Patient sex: M
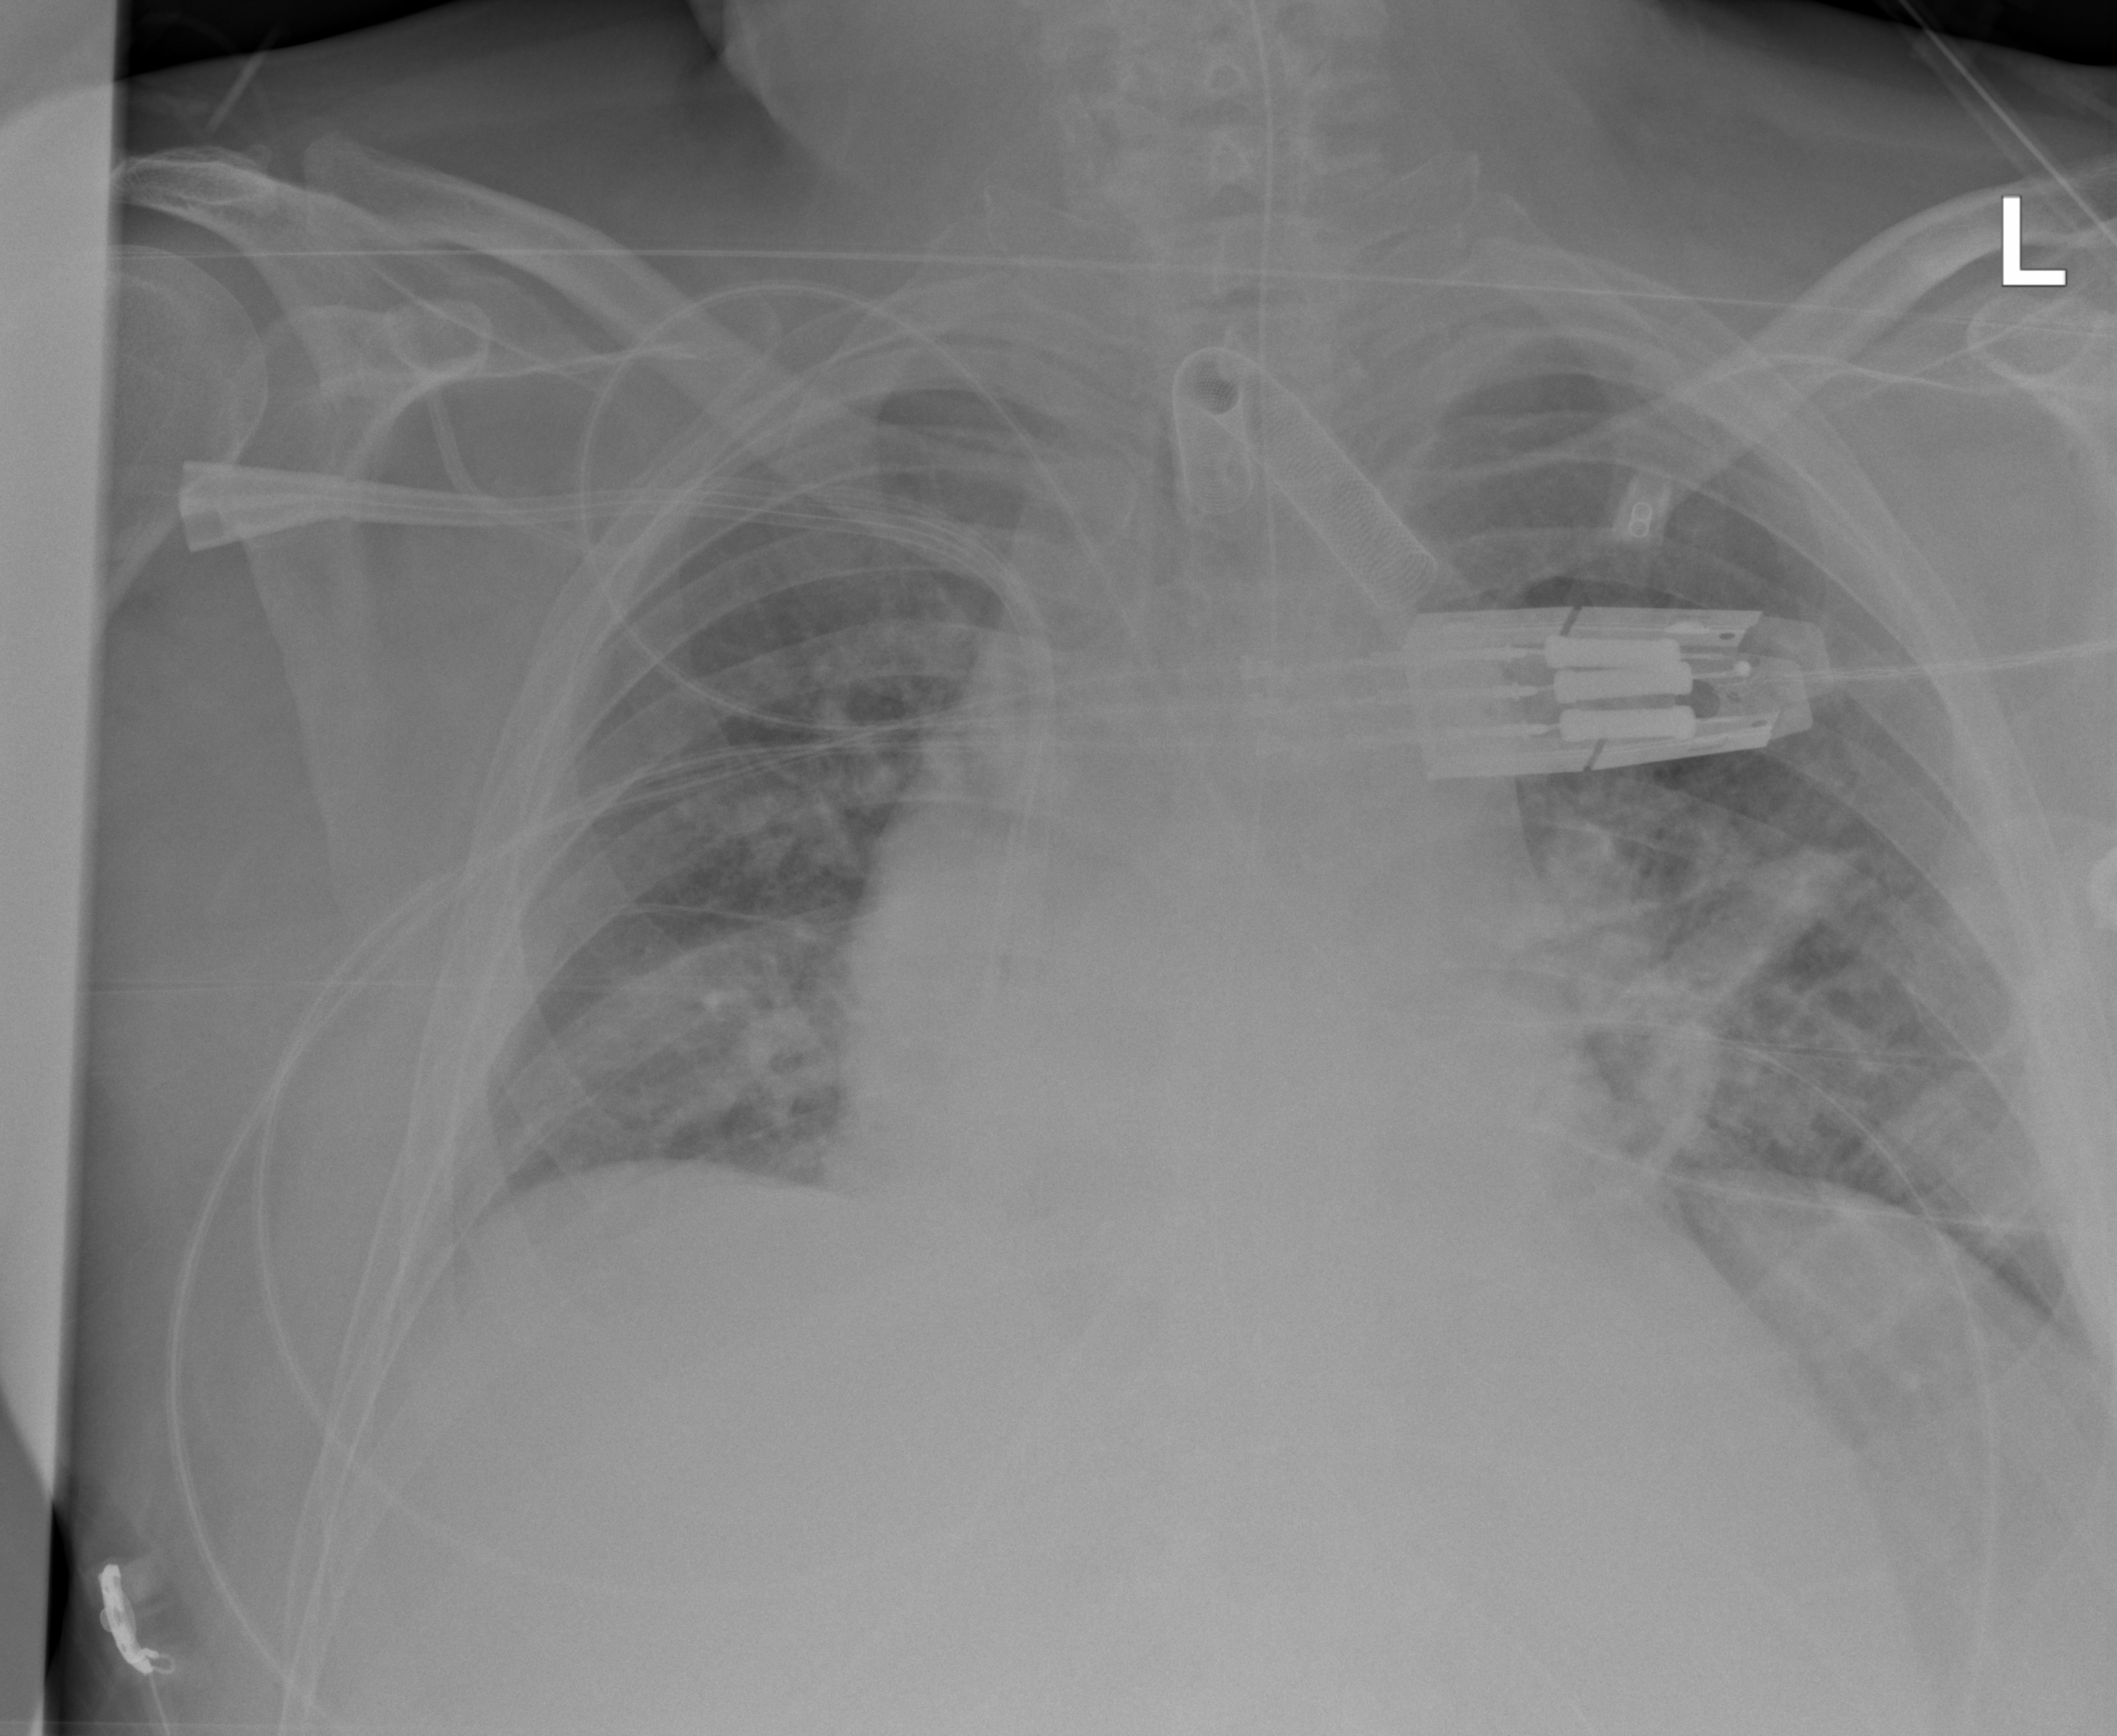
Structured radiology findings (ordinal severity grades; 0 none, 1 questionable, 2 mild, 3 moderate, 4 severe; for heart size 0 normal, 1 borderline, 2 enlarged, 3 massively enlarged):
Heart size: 2
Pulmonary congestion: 2
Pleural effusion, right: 0
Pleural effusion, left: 0
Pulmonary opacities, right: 0
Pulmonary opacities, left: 2
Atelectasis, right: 0
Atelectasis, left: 2